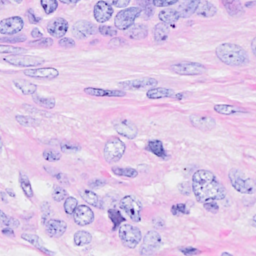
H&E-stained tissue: Breast